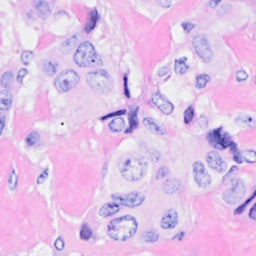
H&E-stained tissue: Breast